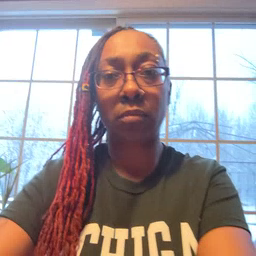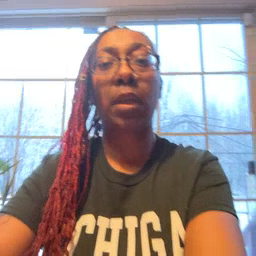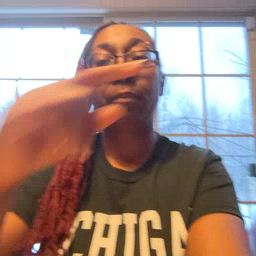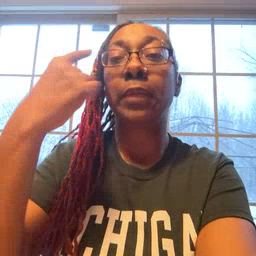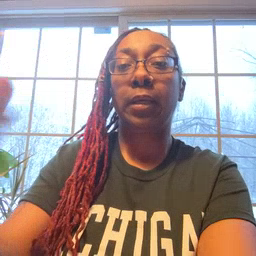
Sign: black